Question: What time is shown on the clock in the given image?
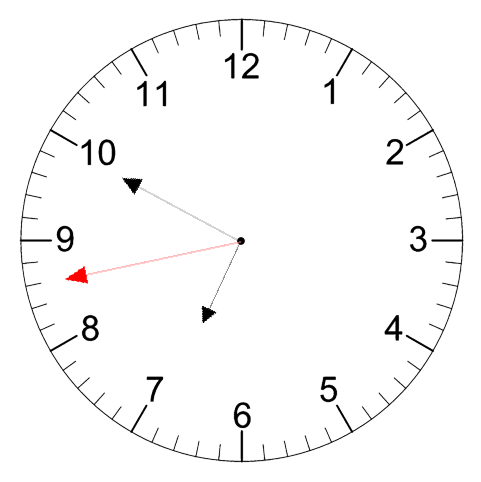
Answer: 06:49:43